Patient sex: M
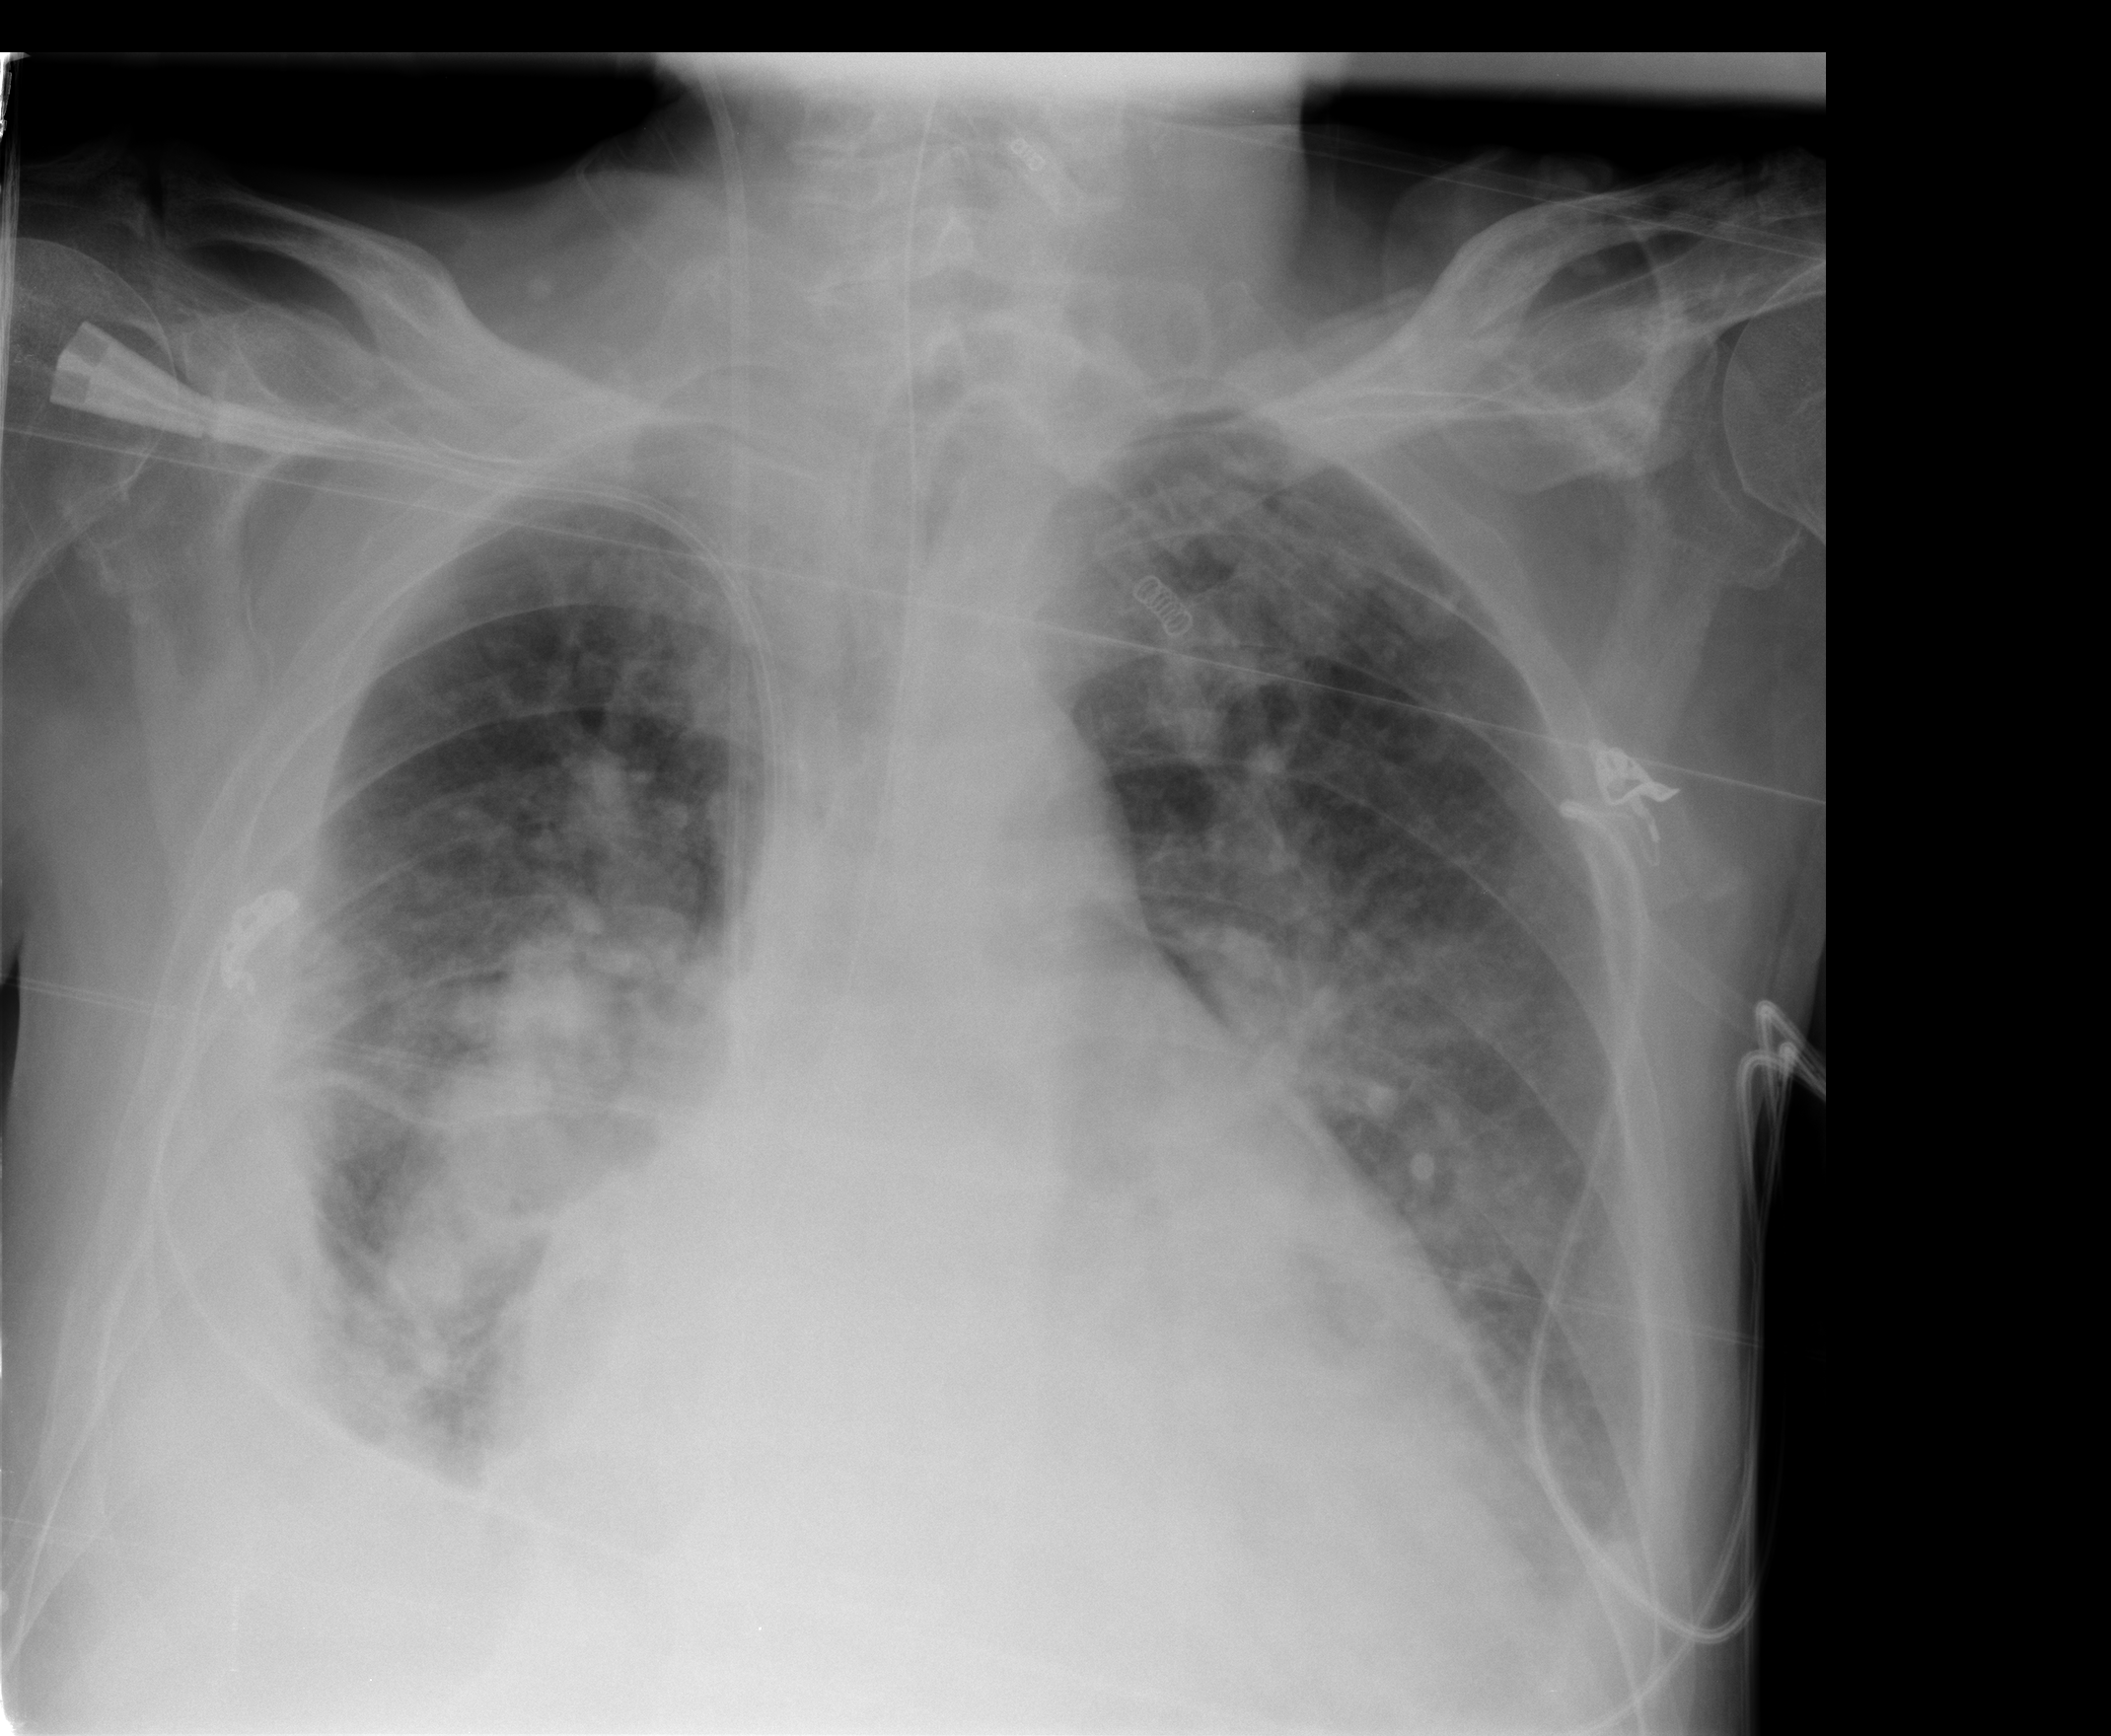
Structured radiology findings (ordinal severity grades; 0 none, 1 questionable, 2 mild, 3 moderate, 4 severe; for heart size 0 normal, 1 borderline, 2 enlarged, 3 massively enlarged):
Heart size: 3
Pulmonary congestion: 3
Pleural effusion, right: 3
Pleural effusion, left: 2
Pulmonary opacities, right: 3
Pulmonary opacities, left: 2
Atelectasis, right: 3
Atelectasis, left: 2